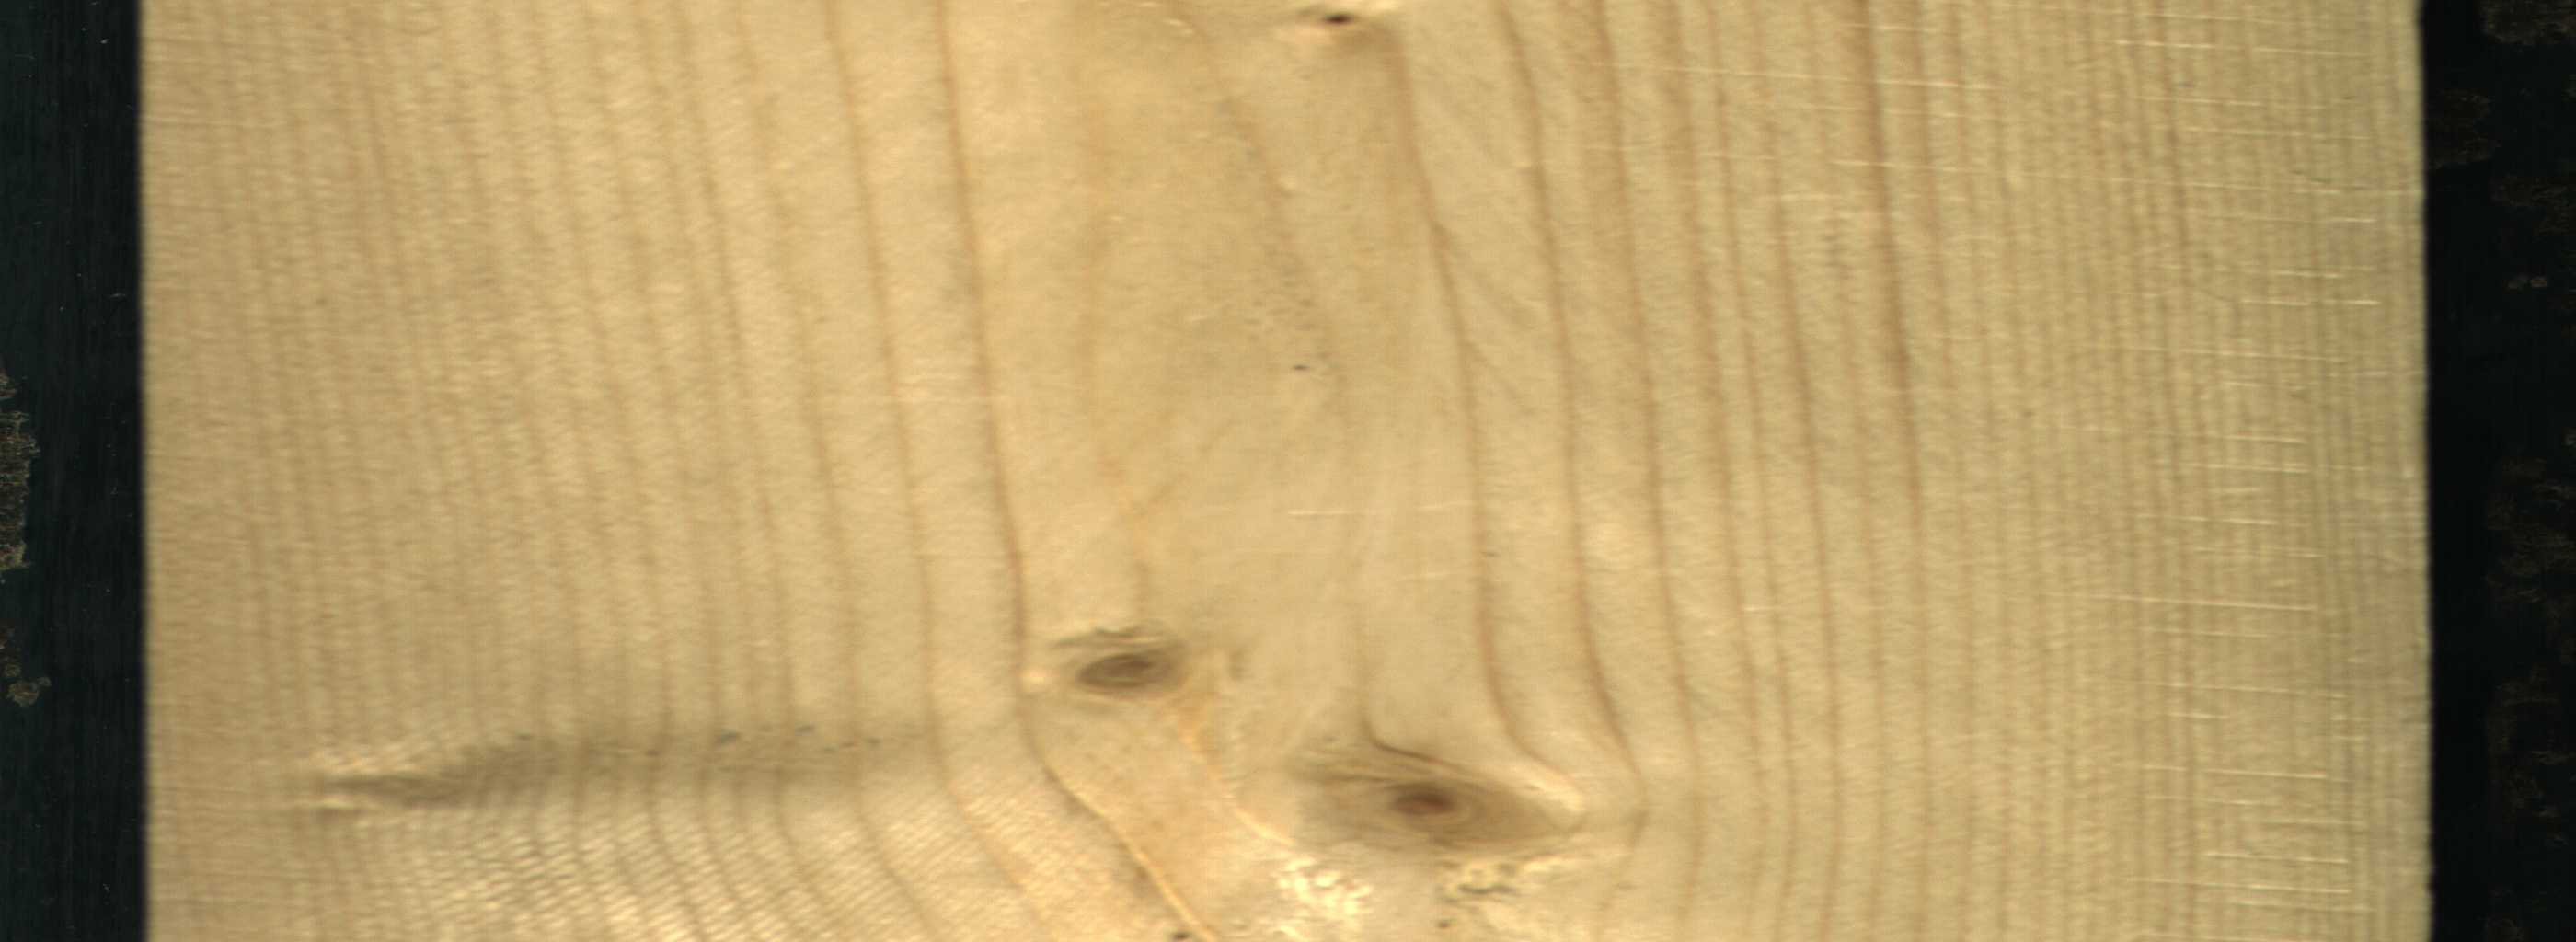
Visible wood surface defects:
Live_Knot
Live_Knot
Live_Knot